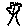
Label: tree